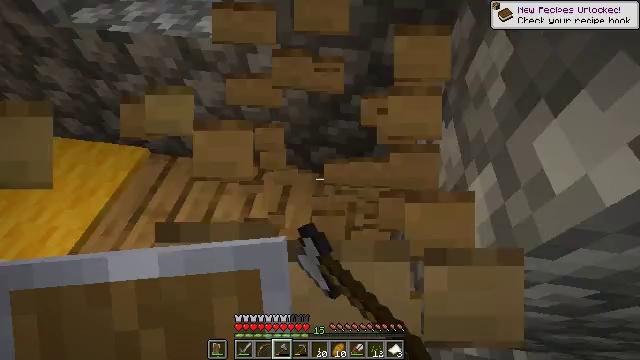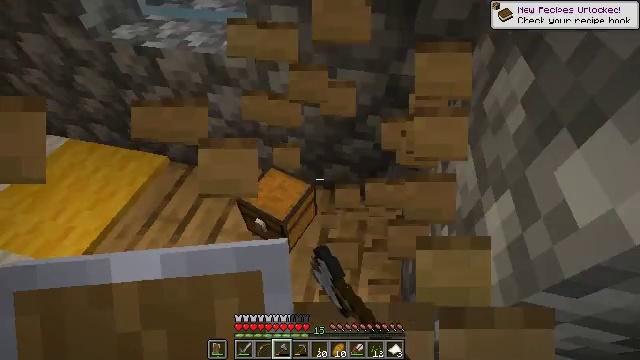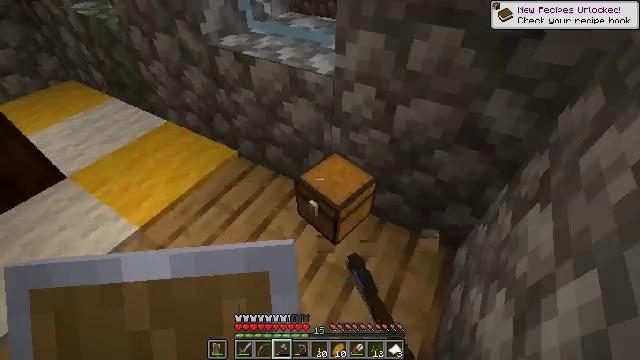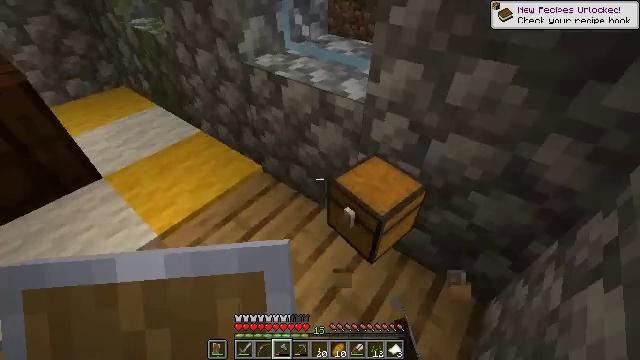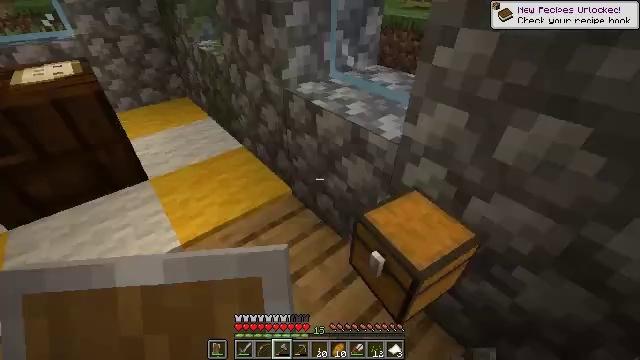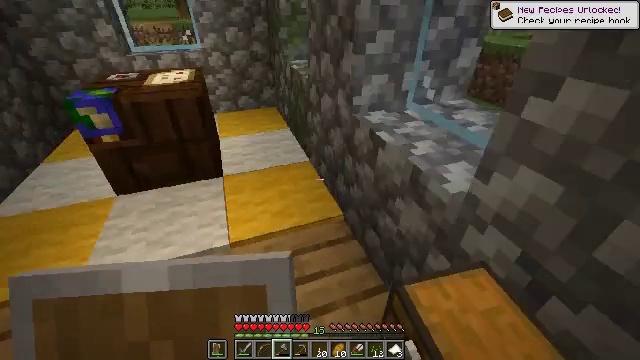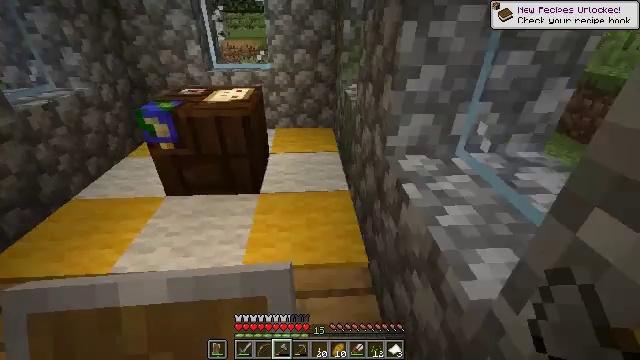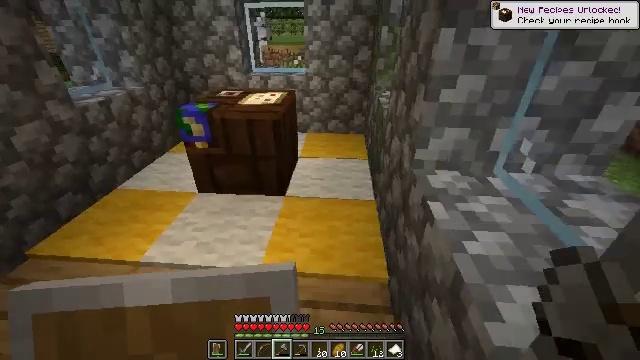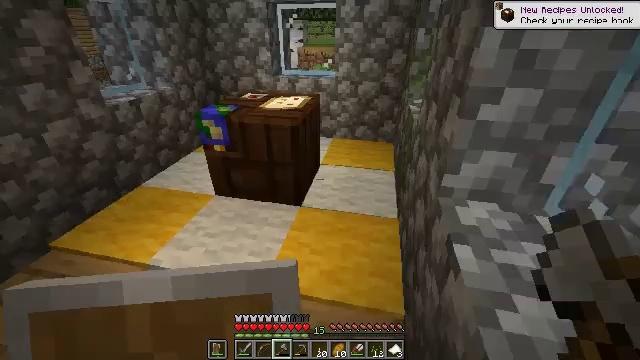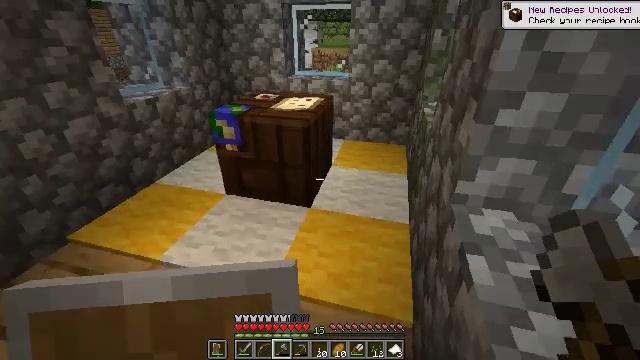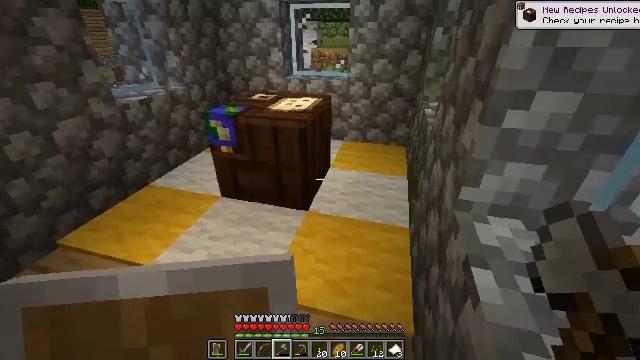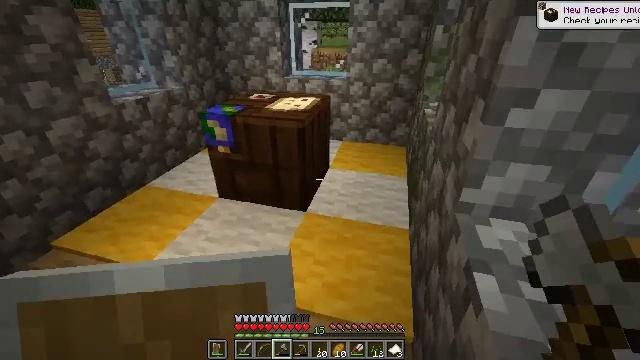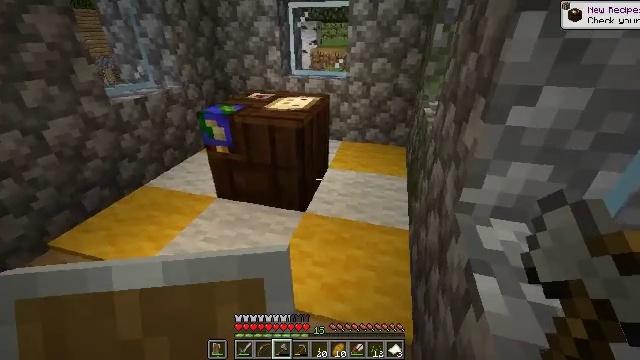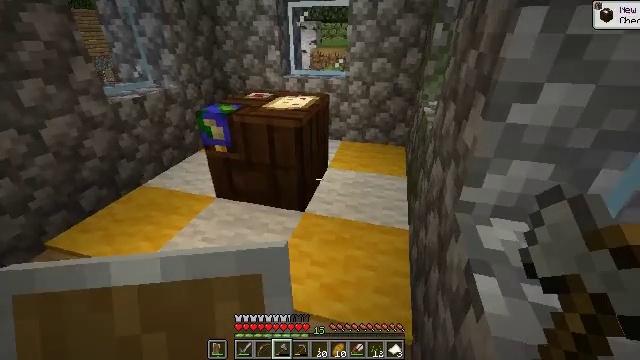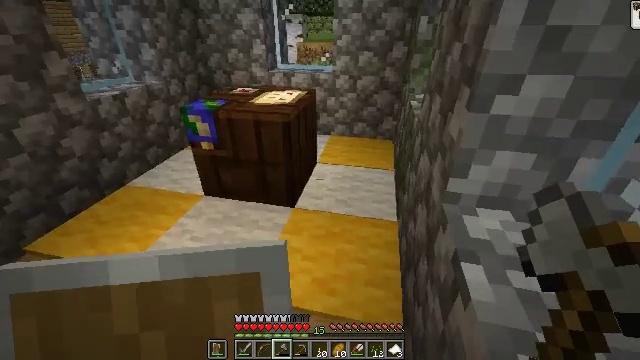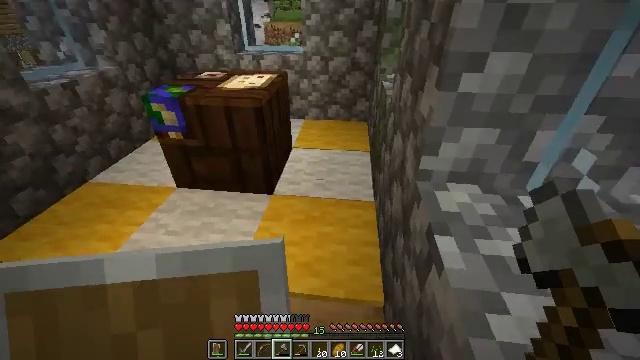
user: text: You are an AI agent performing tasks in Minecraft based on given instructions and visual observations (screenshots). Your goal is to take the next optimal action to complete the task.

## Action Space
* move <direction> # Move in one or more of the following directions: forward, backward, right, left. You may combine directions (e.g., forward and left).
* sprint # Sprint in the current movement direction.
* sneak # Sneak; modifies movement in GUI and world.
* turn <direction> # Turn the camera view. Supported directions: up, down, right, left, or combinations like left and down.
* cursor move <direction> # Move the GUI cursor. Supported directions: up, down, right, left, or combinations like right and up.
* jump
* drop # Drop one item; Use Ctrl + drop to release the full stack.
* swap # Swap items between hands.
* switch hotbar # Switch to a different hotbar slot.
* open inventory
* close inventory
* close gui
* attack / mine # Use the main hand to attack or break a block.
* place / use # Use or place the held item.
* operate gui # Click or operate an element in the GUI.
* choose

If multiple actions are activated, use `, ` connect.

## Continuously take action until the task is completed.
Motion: motion action
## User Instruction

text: Remove the white carpet from the floor.
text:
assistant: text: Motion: turn left and up, attack / mine
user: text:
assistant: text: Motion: move forward, turn left and up
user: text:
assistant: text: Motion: move forward and move right, turn left and up
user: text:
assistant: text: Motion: move forward and move right, turn left and up
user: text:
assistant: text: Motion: move forward and move right, turn left and up
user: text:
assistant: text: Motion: move forward and move right, turn left and up
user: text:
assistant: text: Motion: move forward and move right, turn left
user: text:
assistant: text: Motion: move forward and move right, turn left
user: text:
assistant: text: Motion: turn left
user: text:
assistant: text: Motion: no_op
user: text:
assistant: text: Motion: no_op
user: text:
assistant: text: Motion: no_op
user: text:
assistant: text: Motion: no_op
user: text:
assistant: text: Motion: turn right and down
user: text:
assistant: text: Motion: turn right and down
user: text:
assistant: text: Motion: turn right and down
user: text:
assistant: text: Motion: turn right and down
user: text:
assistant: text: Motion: no_op
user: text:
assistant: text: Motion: turn down
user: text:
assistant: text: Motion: turn down
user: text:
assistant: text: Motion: attack / mine
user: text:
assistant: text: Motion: attack / mine
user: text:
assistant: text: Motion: no_op
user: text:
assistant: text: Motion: turn left and up
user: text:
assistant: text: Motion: turn left and up
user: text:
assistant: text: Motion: move forward
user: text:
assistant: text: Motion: move forward, attack / mine
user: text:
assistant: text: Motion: attack / mine
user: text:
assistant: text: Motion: attack / mine
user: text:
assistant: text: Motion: attack / mine